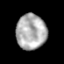
Tissue: prostate
Cell type: T cells
Senescence score: 0.3258
Nuclear area (px): 1040
Mean DAPI intensity: 174.978